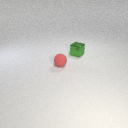
small red rubber sphere in front of small green metal cube